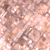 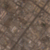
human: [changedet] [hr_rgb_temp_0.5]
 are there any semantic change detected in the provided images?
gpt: Two new orthogonal roads are present in the residential area.